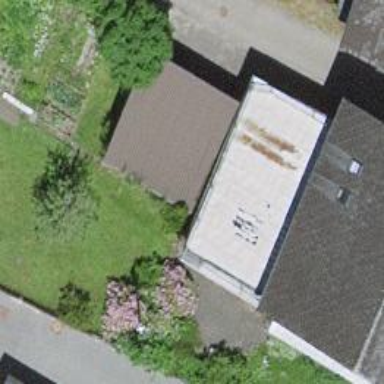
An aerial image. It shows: Garage building.